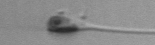
Label: Asterionellopsis_glacialis